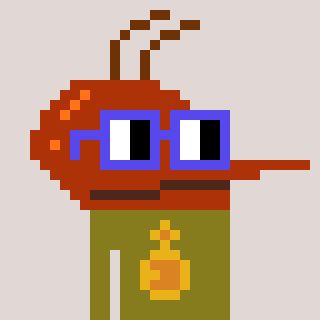
a pixel art character with square blue glasses, a mosquito-shaped head and a gunk-colored body on a warm background